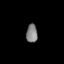
Tissue: lung
Cell type: Epithelial cells
Senescence score: 0.1773
Nuclear area (px): 201
Mean DAPI intensity: 129.821